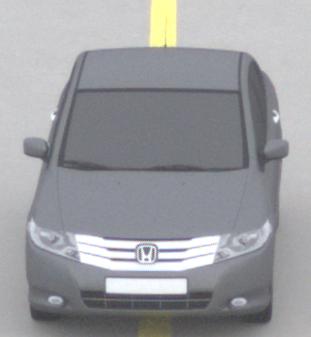
Make: Honda
Model: City
Detailed model: Gen. 6
Model produced from: 2008
Model produced until: 2013
Doors: 4
Color: gray
Road condition: dry road
Daytime: morning or afternoon
Contrast: low contrast